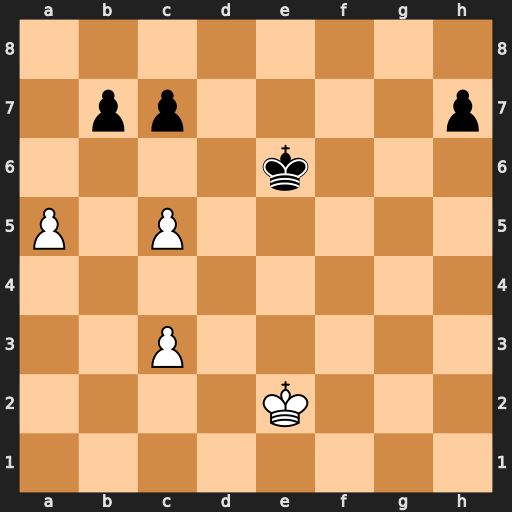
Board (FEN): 8/1pp4p/4k3/P1P5/8/2P5/4K3/8
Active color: w
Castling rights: -
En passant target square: -
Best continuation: c6 bxc6 a6